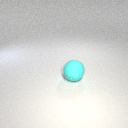
large cyan rubber sphere